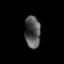
Tissue: lung
Cell type: Others
Senescence score: 0.2072
Nuclear area (px): 477
Mean DAPI intensity: 82.721